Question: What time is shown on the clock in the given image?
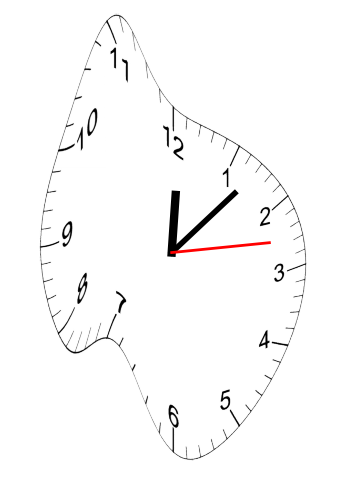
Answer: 12:07:13